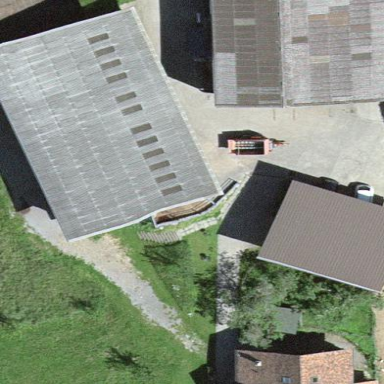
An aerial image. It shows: Farm with farmyard.